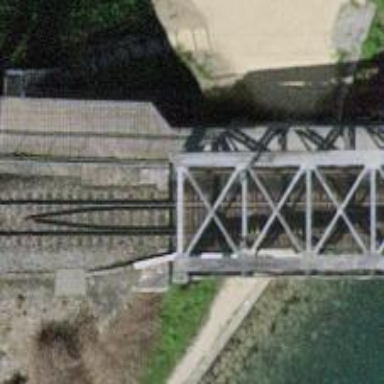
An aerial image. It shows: Footway bridge.